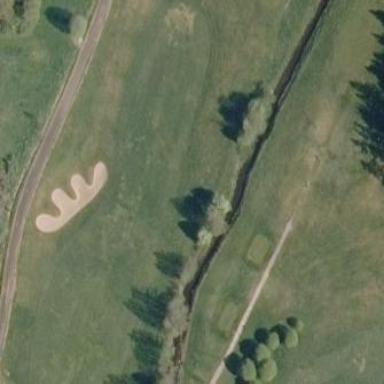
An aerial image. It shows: Golf fairway surrounded by grass.